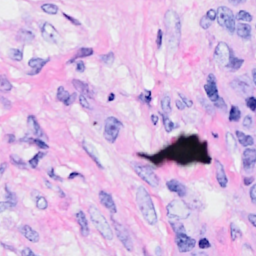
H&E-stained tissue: Breast